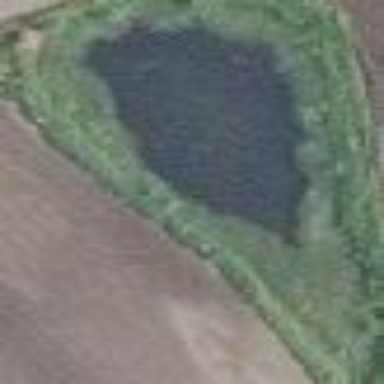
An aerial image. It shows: Serene pond surrounded by nature.